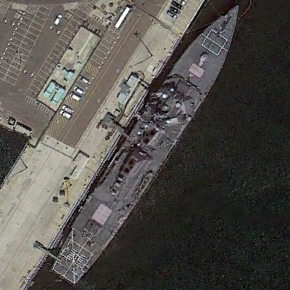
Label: destroyer